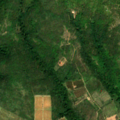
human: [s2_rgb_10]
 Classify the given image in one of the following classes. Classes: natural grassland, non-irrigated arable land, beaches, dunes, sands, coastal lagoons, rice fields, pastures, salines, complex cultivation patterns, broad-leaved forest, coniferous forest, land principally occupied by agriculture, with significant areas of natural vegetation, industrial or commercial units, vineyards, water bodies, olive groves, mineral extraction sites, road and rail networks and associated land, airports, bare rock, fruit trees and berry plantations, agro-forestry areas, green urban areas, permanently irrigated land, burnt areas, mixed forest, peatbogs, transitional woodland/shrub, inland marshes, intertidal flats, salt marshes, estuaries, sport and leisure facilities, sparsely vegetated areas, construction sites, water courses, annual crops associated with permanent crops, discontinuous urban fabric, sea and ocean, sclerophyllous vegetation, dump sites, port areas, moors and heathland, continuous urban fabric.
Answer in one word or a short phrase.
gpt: vineyards, land principally occupied by agriculture, with significant areas of natural vegetation, broad-leaved forest, transitional woodland/shrub